Question: I have a wpf application that constantly produces odd straight lines (grey) across the screen.
As the mouse moves around they appear and disappear.
Sorry for the bad description but its hard to describe.
I wonder if there is anything I can do about it.

I have tried a few rendering options and so forth.
'''
<dxg:GridControl SnapsToDevicePixels="True"
'''
and
'''
RenderOptions.ClearTypeHint="Enabled"
RenderOptions.BitmapScalingMode="NearestNeighbor"
RenderOptions.EdgeMode="Aliased"
'''
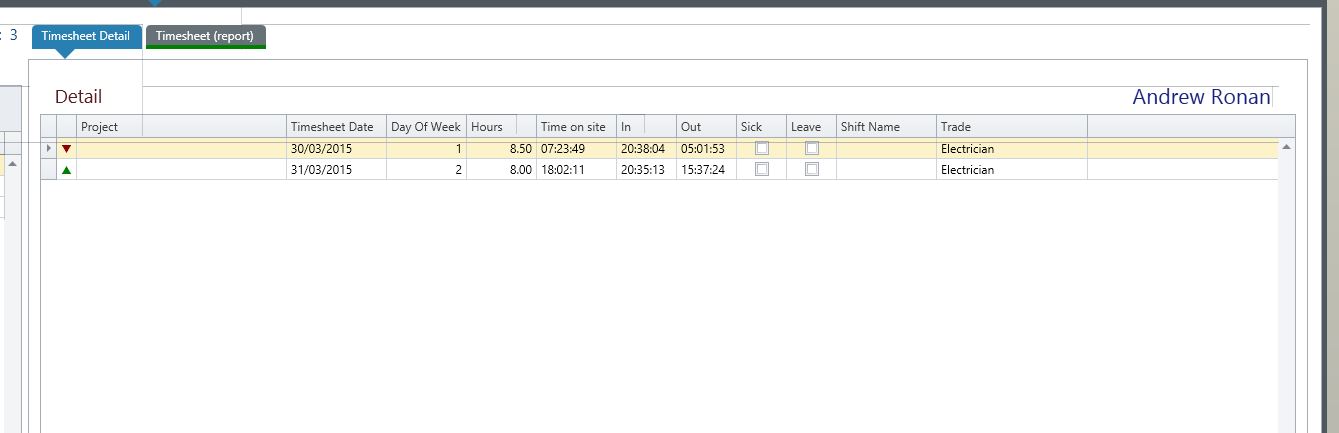
Answer: We have similar issues with big black vertical bars. Only resolved by switching to software only rendering:
'''
System.Windows.Media.RenderOptions.ProcessRenderMode = RenderMode.SoftwareOnly;
'''